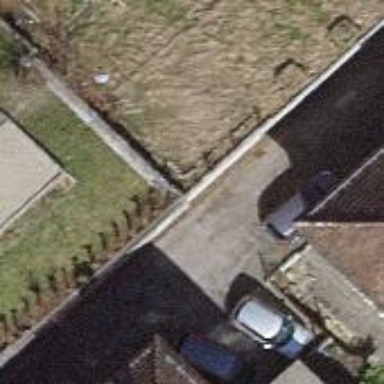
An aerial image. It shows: Hedge acting as barrier.